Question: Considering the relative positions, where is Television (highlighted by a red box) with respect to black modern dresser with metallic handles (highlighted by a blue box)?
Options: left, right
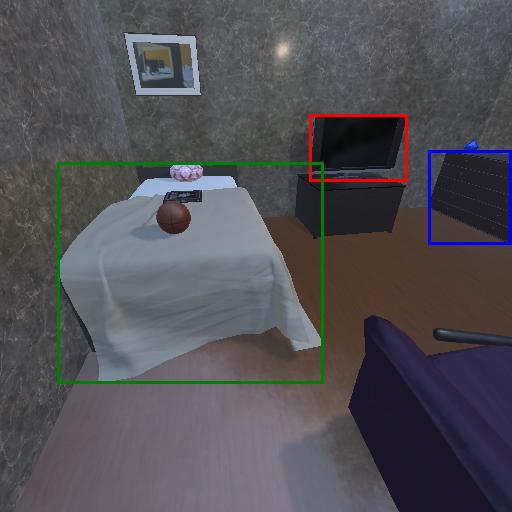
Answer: left